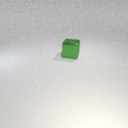
large green metal cube